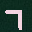
Label: 7